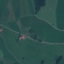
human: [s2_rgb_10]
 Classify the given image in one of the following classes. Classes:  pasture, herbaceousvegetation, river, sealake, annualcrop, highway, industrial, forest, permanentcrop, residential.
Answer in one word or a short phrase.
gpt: Pasture